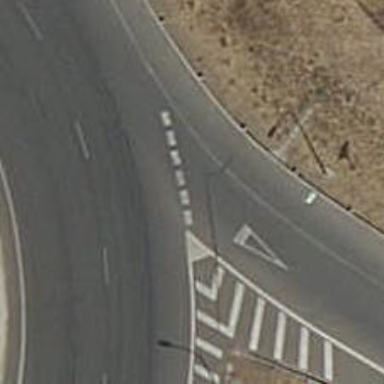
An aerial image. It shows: Road with "give way" sign.